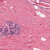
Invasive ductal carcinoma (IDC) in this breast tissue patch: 0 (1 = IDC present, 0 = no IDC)